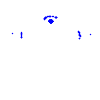
Particle: kaon